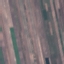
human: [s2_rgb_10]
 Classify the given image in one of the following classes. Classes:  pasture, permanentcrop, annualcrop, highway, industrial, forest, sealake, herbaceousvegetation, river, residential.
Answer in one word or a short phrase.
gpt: AnnualCrop